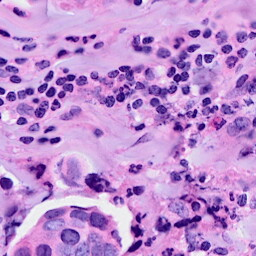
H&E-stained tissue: Breast